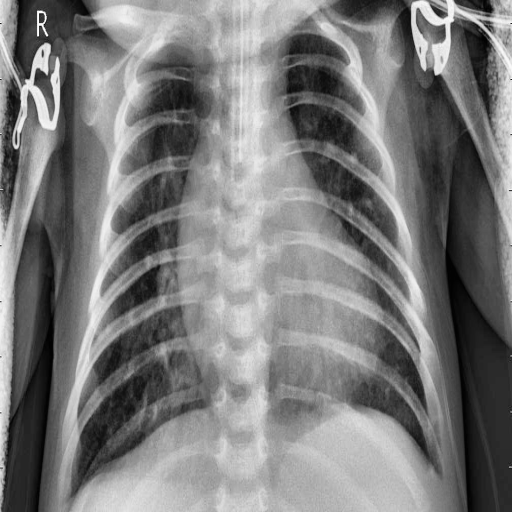
Finding: PNEUMONIA